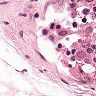
Metastatic tissue present: no